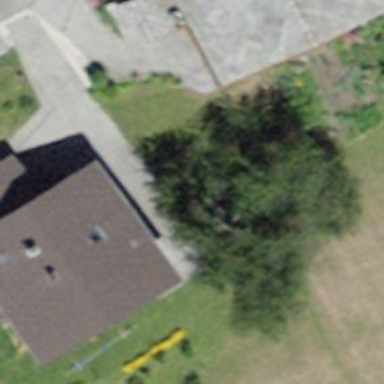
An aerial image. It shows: Detached building.